Field crop: maize
Growth stage: 2
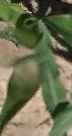
Species: maize